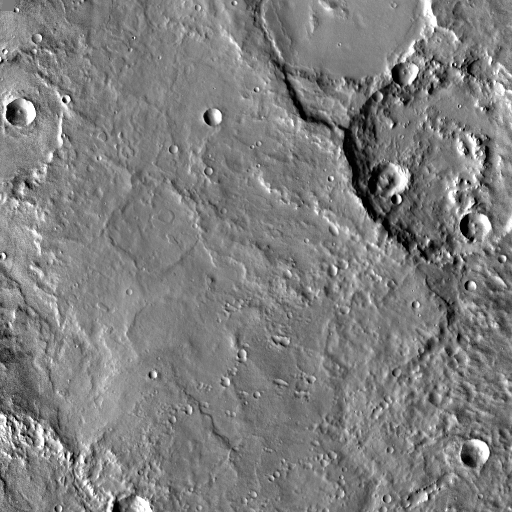
Crater classes present: Background, Other, Layered, Buried, Secondary